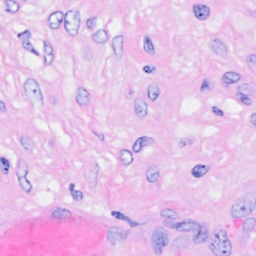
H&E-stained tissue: Breast